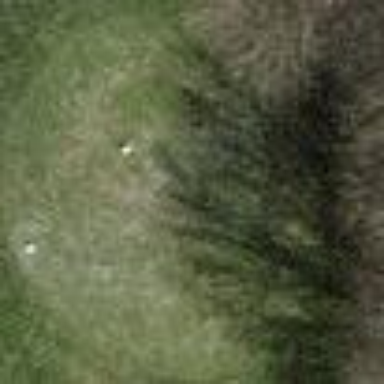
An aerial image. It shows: Golf tee.